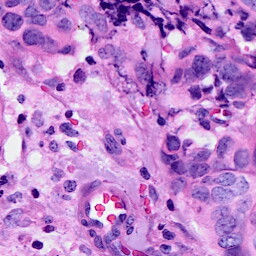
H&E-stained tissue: Breast